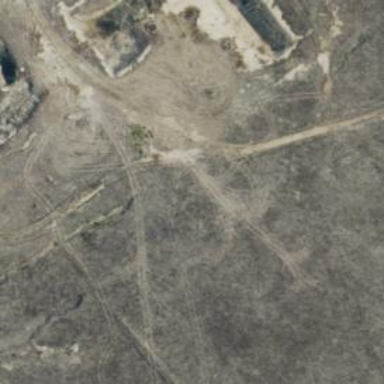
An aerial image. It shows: Track leading to Military Base.